Question: There might be something obvious I'm missing, but I can't seem to make my Javascript evaluate to 'true' and fire the event I want (setting a checkbox to ticked if the value is true/a string equivalent of true).
Code as follows:
'''
window.onload = function () {
alert("let's go!");
var enabledVal = TempData["enabled"];
if (enabledVal == "checked") {
alert("made it here");
document.getElementById("eCheck").checked = true;
}
}
'''
I know the onload function is being reached because the alert fires. The TempData["enabled"] is set in the controller as follows:
'''
//returns True/False
string enabledVal = (from person in testTechObj.People
where person.PersonId.Equals(id)
select person.IsEnabled).SingleOrDefault().ToString();
if (enabledVal == "True")
{
enabledVal = "checked";
}
...
//pass enabled/authorised values
TempData["enabled"] = enabledVal;
'''
I tried checking for both a boolean and a string, but the If statement doesn't evaluate in either case. I know TempData["enabled"] is set to what I'd expect (either "checked" or "True") as I tried writing it out to the screen with @TempData["enabled"] and the values I expected appeared.
Is there something obvious I'm missing?
EDIT: Browser output (third bit of text from the top is @TempData["enabled"]
[
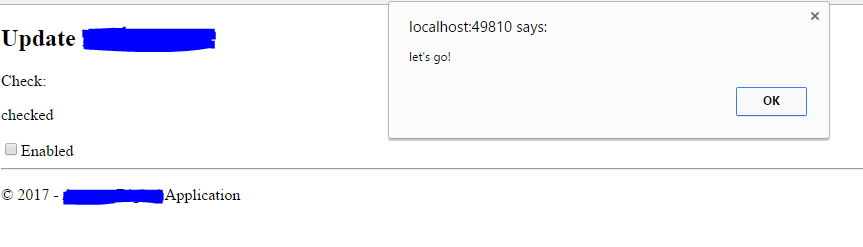
Answer: Change to and onload function to this:
'''
window.onload = function () {
alert("let's go!");
var enabledVal = '@ViewData["enabled"]';
if (enabledVal == "checked") {
alert("made it here");
document.getElementById("eCheck").checked = true;
}
}
'''